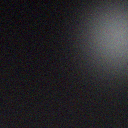
Screen state: off